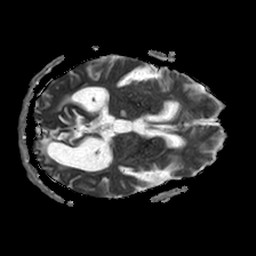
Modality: ADC
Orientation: axial
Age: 82
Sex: female
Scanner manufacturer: philips
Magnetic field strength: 1.5 T
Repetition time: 4.6 s
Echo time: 0.0745 s